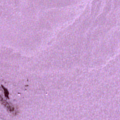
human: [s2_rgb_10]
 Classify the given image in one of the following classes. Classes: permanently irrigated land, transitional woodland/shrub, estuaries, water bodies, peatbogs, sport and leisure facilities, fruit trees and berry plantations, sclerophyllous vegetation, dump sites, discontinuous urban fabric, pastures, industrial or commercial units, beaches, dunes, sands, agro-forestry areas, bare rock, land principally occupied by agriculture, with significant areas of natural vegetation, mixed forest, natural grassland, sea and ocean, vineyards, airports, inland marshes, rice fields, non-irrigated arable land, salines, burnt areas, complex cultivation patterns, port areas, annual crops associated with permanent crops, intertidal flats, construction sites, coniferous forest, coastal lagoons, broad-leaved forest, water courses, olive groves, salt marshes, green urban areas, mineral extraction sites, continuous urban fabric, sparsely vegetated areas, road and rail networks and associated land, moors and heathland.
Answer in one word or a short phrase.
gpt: salt marshes, sea and ocean